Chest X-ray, AP view. Patient: 65 years old, sex M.
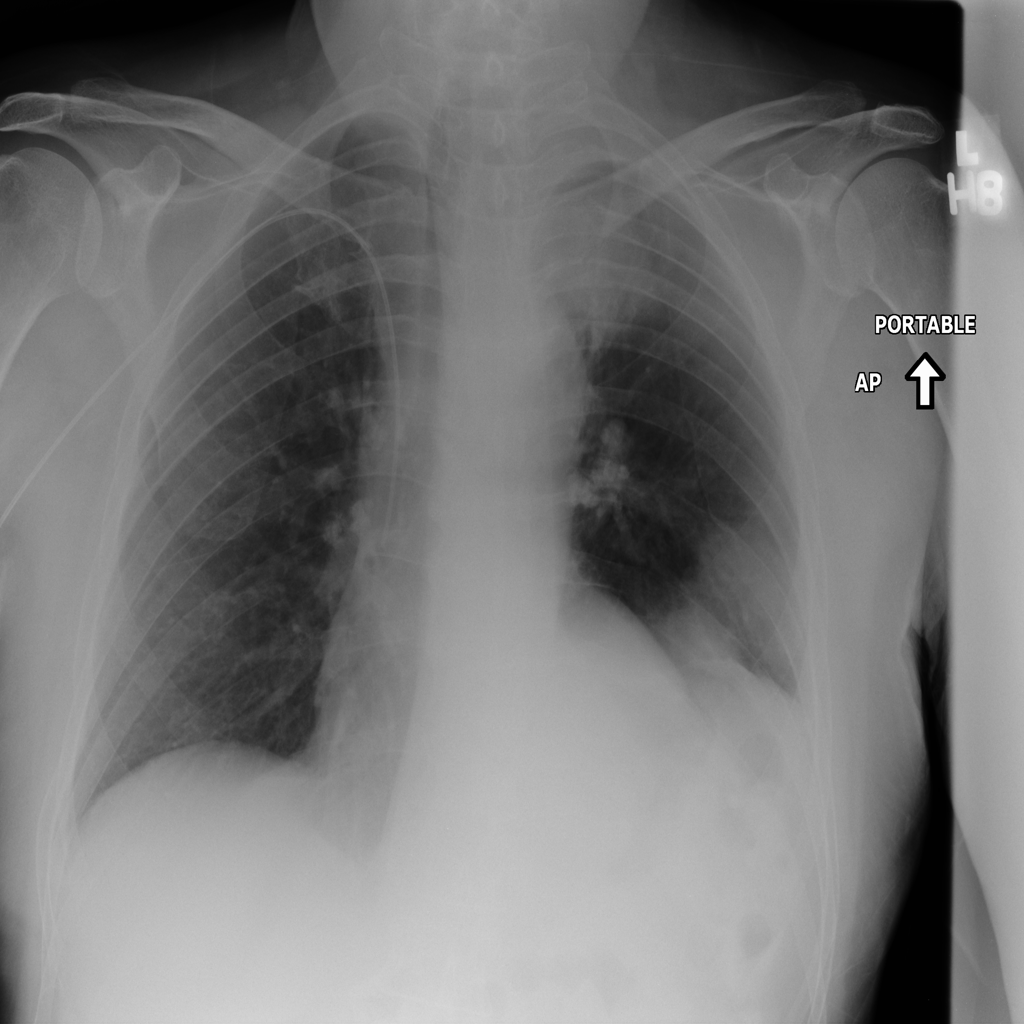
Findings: Consolidation, Mass